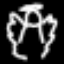
Label: angel